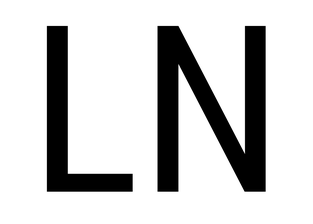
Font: Roboto_Condensed_Regular